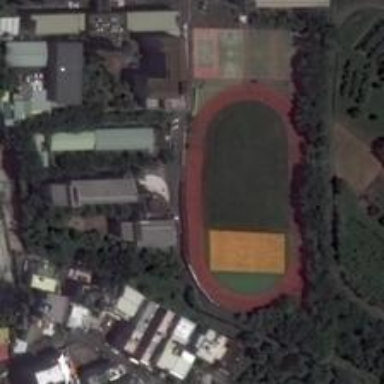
This place is made up of various of buildings, a small piece of exercise yard and luxuriant plants .